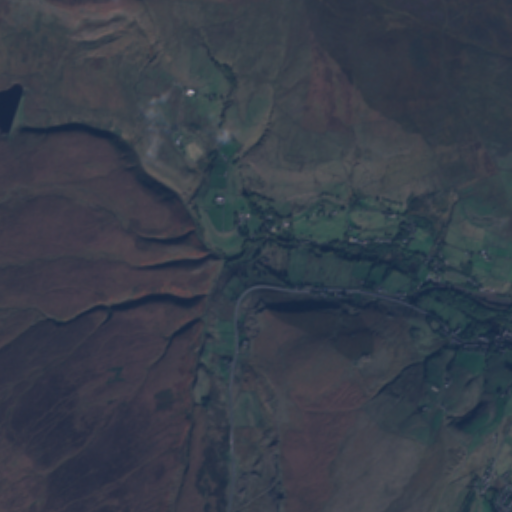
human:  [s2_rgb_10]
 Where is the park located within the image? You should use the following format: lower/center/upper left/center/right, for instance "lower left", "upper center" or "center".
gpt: The park is located in the lower right of the image.
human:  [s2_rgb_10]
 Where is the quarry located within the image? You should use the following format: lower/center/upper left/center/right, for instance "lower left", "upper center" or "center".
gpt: The quarry is located in the lower center of the image.
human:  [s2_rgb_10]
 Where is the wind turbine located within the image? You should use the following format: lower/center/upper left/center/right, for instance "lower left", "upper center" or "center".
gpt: The wind turbine is located in the center of the image.
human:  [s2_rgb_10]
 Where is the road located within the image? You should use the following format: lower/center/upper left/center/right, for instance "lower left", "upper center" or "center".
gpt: There is no road in the image.